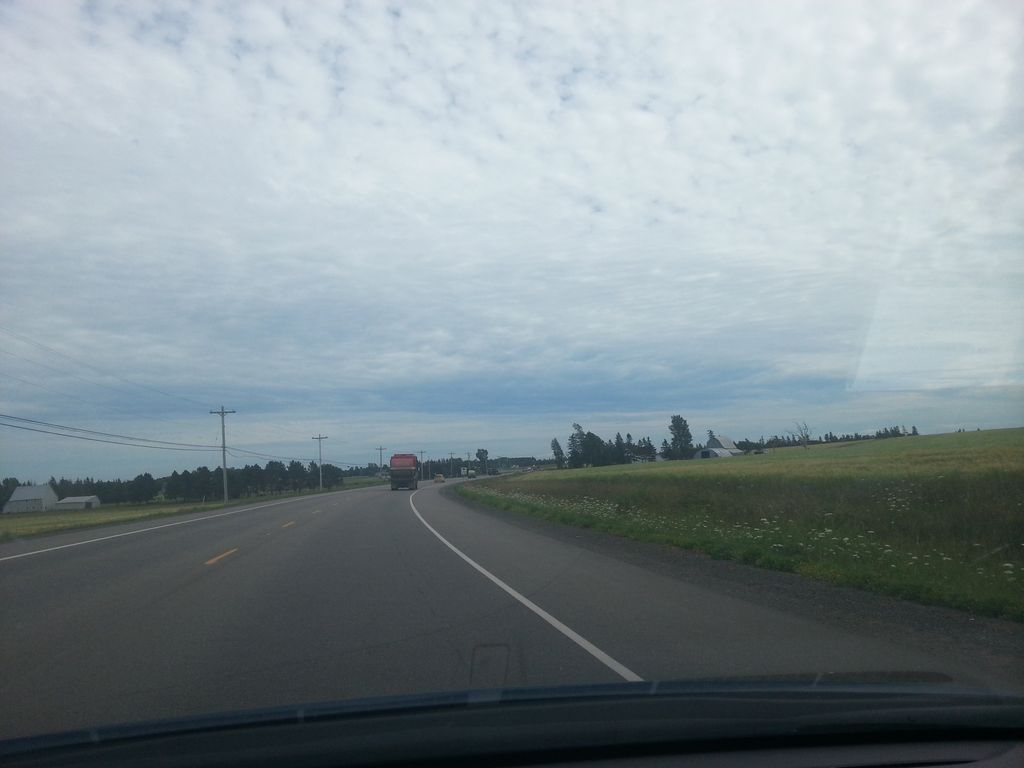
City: charlottetown